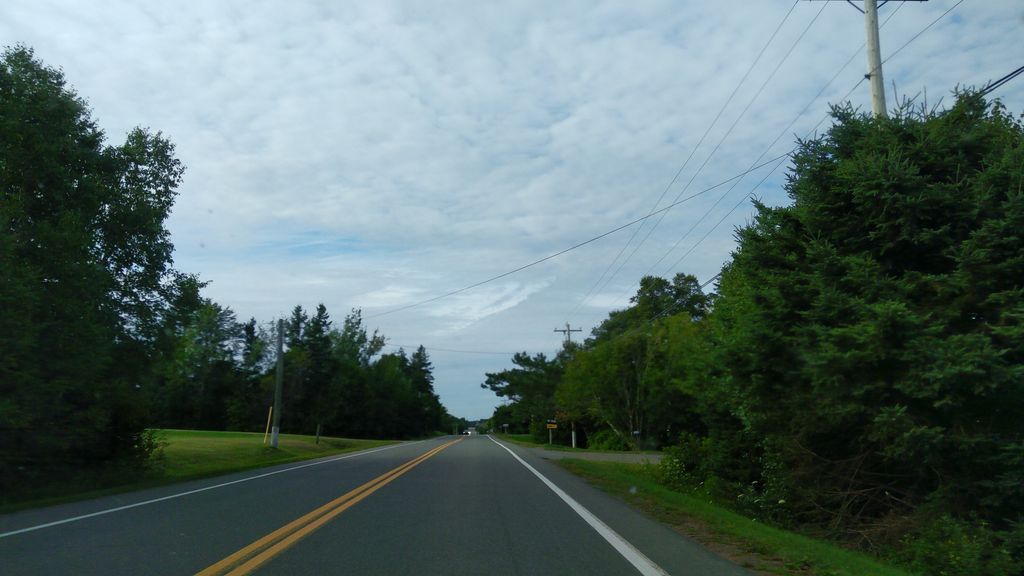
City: charlottetown